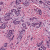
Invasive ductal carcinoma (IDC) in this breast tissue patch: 1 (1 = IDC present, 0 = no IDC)